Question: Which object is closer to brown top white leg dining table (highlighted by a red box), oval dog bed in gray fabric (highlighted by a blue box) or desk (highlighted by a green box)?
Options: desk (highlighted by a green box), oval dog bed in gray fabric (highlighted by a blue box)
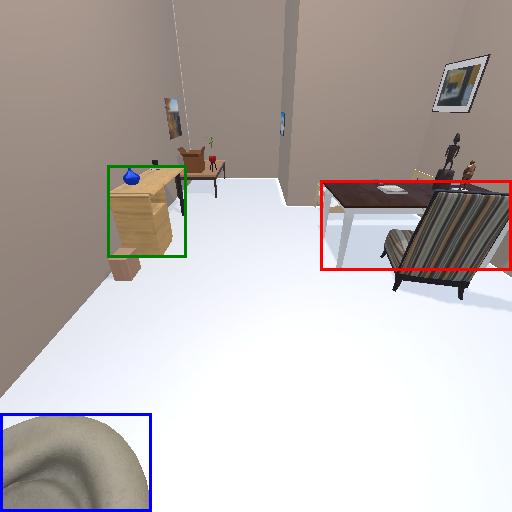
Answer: desk (highlighted by a green box)